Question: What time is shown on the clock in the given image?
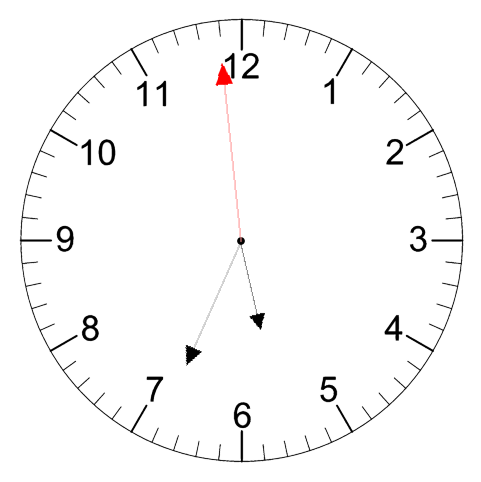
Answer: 05:33:59